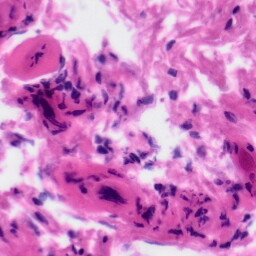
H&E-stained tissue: Tonsil